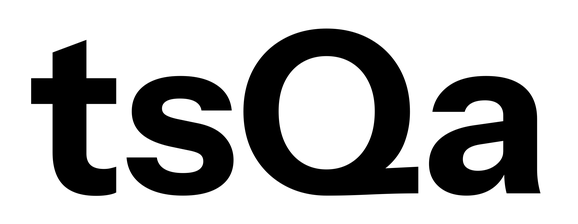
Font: InstrumentSans_Bold